Question: I had Delphi 2010, but for some reasons I had to uninstall it, then install Delphi 2007.
After that I had to build some packages, that end up with these errors, knowing that on my pc at work they build without errors.
This error only occurs when I'm providing an Output Directory for the project to be built in.
These are the errors:

Would the problem be because of Delphi's version?
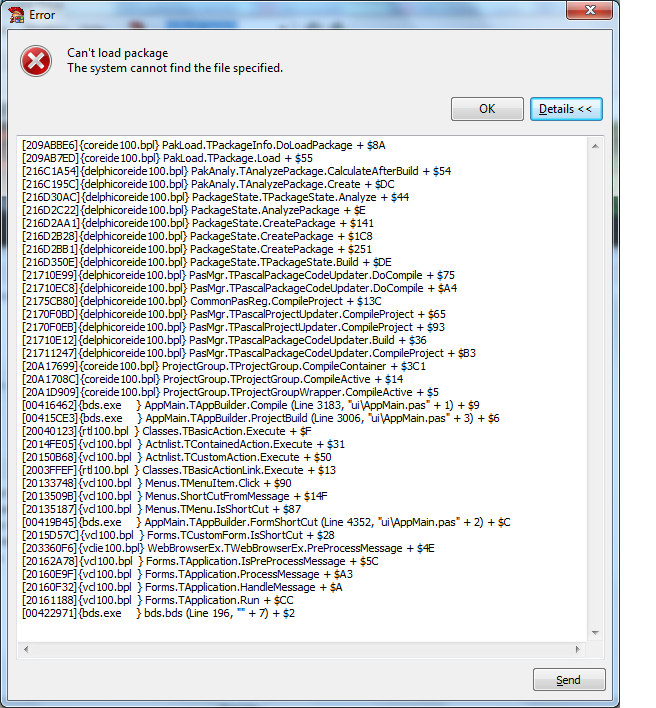
Answer: Problem was solved. It was due to an environment variable called PLATFORM.
You can see that this is conditional on PLATFORM being set to AnyCPU. If you have PLATFORM set to anything other than AnyCPU the condition will not be met and the Output path will not be set.
You can override environment variables in the IDE via the following steps:
Choose Tools | Options.
In the resulting dialog box, select Environment Variables node in the tree.
Locate PLATFORM.
Click on the Add Override... button.
In the Variable Value field, type AnyCPU.
Click OK in both dialogs and restart the IDE.
The output path will now be respected.